Question: How does the php echo or print effects the letter lowercase to become uppercase? or is it a css issue?
for example:
'''
echo "Against";
// Outputs AgaInst for me
'''
in the css there is one parent class that says: text-transform:uppercase; but the specific title overwrites that css with text-transform:capitalize; if i just write it in plain html it works fine but when i echo it with php it does turn i to I!?
Please note the AgaInst and TIed in table headers.

Found the solution as @Mathias Pointed out the font size.
Problem was the font size, it happens for for sizes smaller than font-size:12px;
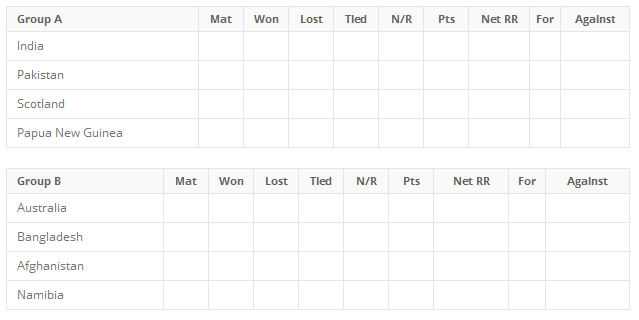
Answer: It seems to be the rendering of the font in that small size.
Try increasing the font size or use a different font. When I try Open Sans in 10px or smaller in Chrome on OSX I get the same effect. Different OS and different browsers might render the text differently.